Field crop: maize
Growth stage: 2
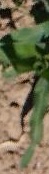
Species: maize